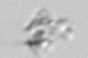
Label: detritus